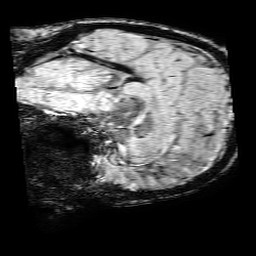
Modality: SWI
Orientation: sagittal
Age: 71
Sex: female
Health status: ill
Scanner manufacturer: philips
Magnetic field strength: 3 T
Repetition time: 0.031 s